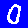
Digit: 0